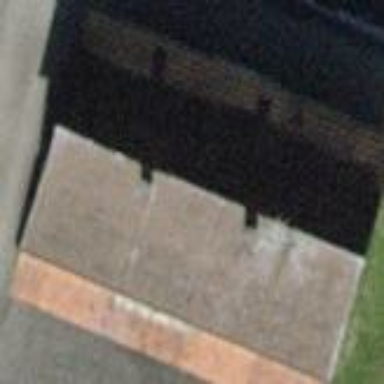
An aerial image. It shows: Detached building with gabled roof.